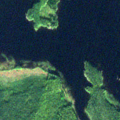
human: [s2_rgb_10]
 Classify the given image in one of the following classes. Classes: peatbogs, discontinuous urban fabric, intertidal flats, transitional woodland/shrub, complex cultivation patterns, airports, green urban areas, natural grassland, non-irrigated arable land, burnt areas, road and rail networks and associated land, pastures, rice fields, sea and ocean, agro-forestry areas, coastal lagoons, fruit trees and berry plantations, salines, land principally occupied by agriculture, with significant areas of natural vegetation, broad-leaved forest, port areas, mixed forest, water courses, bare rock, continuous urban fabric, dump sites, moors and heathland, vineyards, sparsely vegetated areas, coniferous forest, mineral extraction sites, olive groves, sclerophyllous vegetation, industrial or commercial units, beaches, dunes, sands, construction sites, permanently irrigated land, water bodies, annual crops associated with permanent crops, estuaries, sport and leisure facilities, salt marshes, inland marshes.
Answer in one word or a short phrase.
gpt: coniferous forest, mixed forest, water bodies